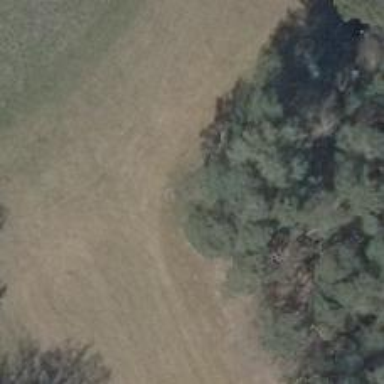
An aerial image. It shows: Hunting stand.